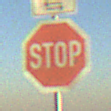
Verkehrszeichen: Stop
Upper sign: RichtungsangabeDurchPfeile9
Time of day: SunriseSunset
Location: Outdoor (Nature)
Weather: Clear
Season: NotSpecified
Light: Natural